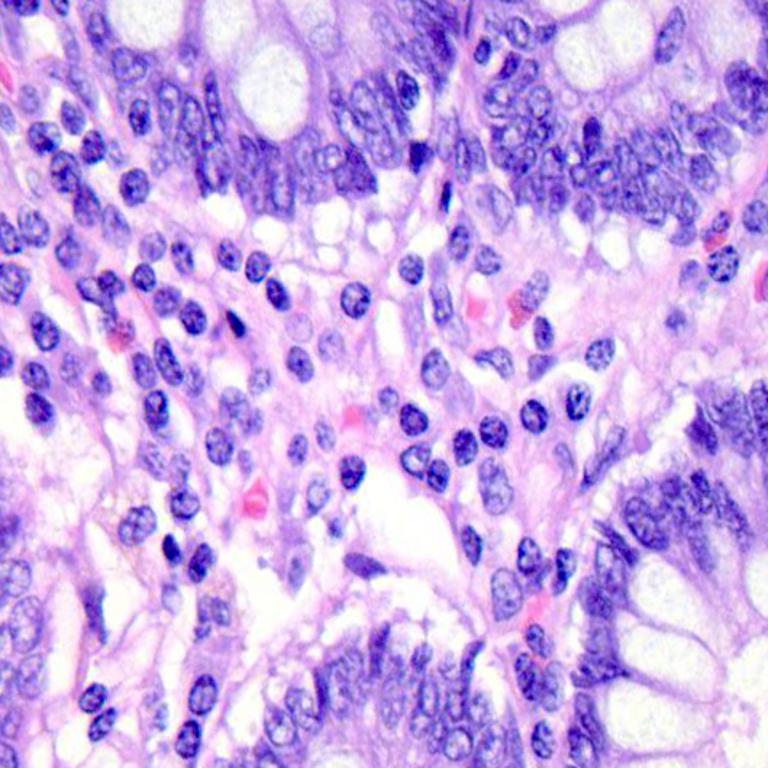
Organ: colon
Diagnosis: benign